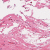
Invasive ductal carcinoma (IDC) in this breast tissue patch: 0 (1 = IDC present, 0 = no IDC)